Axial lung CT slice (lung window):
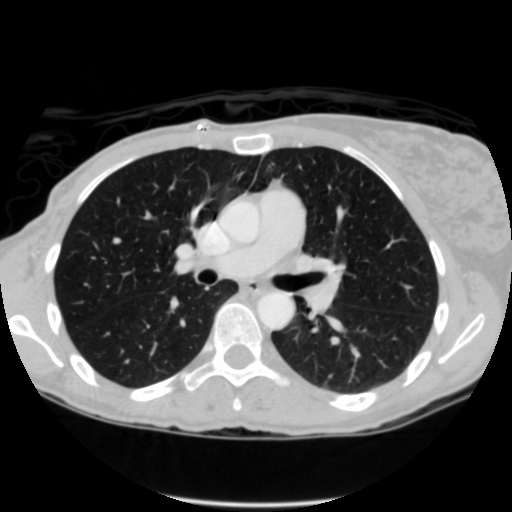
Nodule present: no